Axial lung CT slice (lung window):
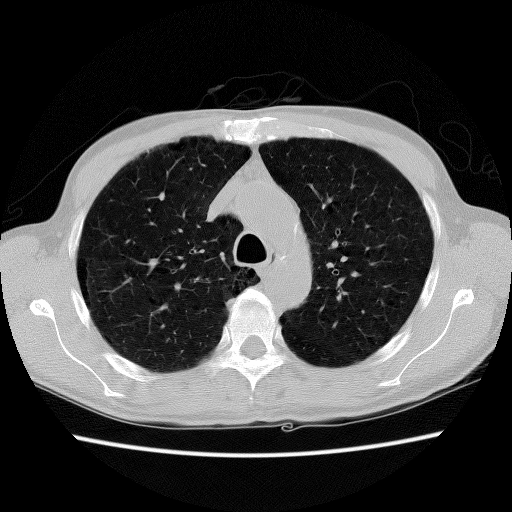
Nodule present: no